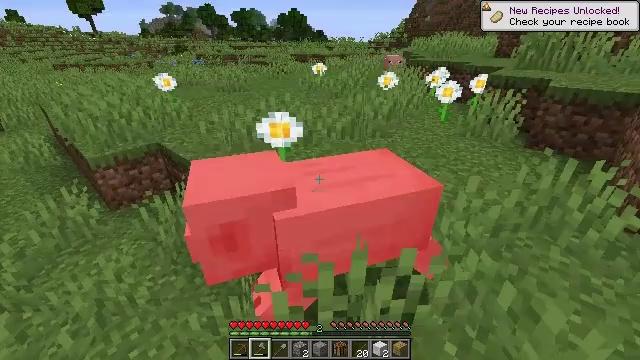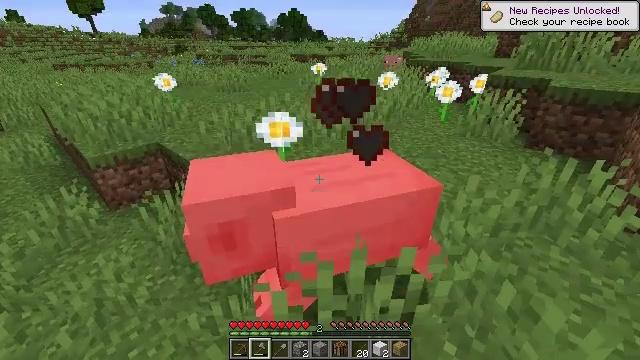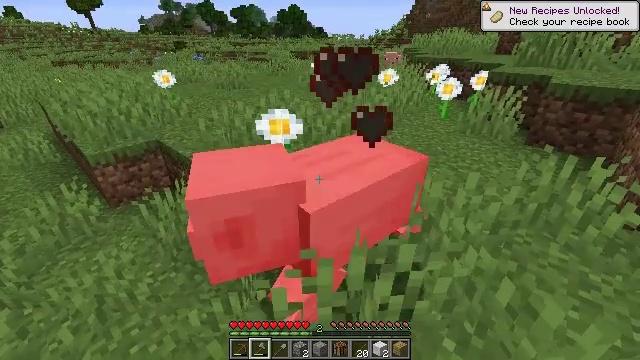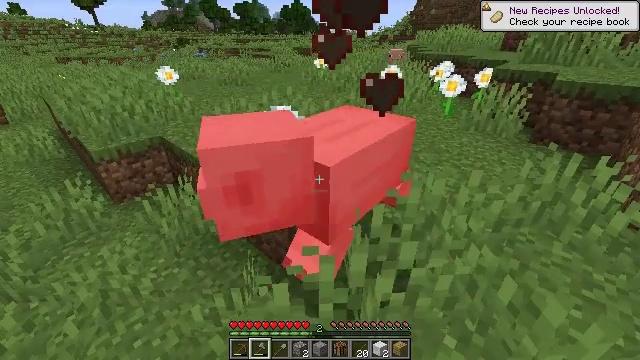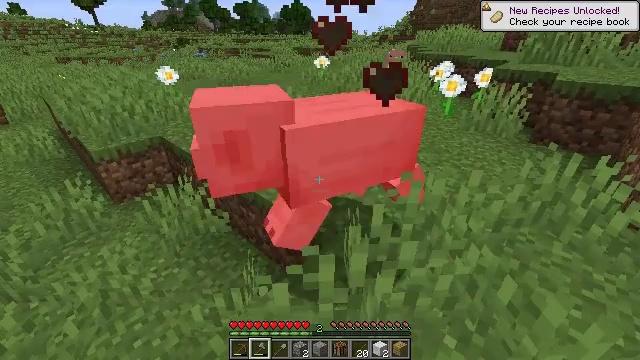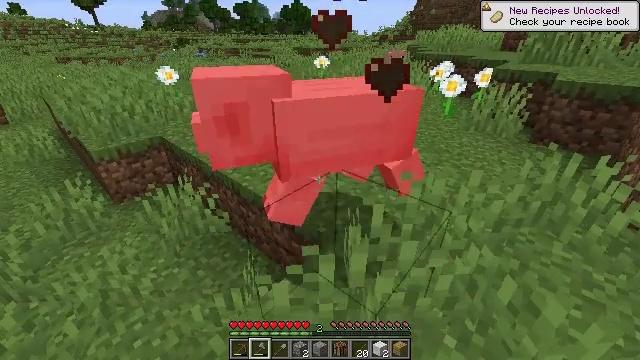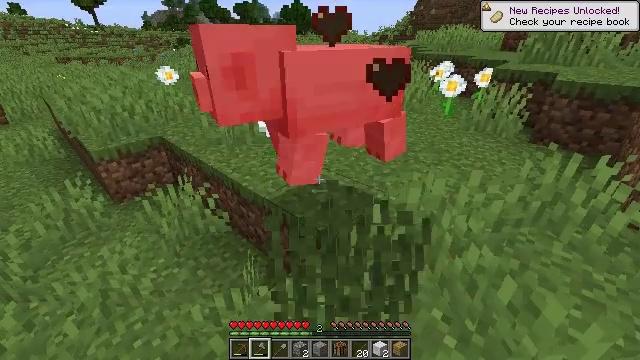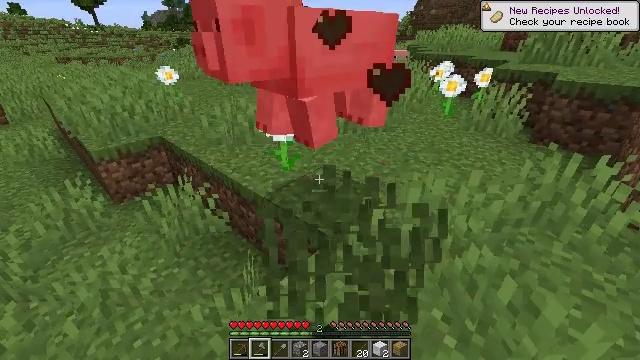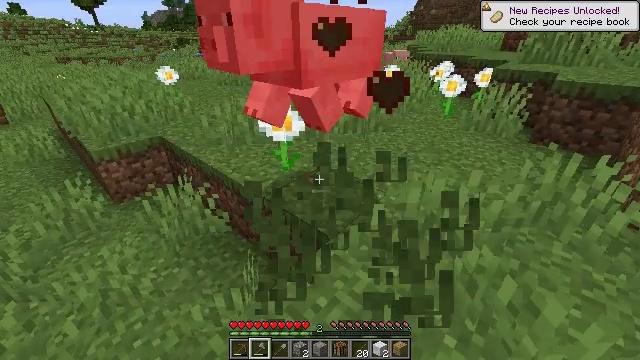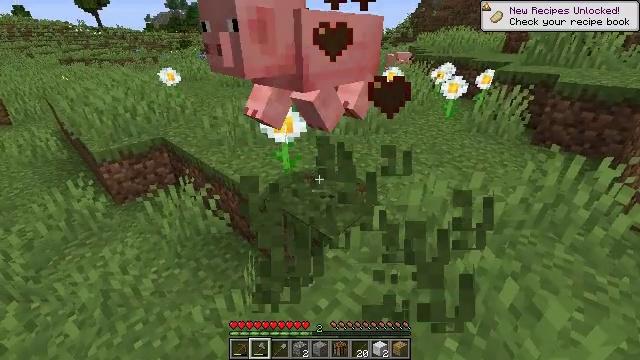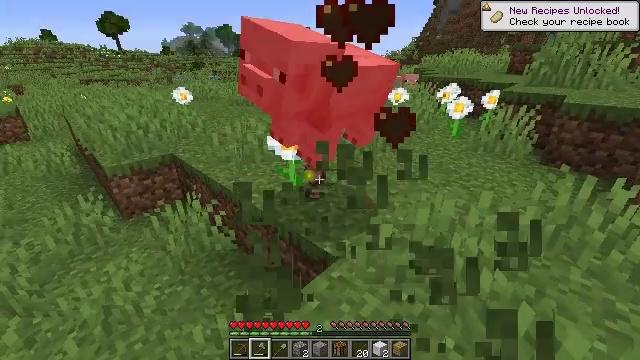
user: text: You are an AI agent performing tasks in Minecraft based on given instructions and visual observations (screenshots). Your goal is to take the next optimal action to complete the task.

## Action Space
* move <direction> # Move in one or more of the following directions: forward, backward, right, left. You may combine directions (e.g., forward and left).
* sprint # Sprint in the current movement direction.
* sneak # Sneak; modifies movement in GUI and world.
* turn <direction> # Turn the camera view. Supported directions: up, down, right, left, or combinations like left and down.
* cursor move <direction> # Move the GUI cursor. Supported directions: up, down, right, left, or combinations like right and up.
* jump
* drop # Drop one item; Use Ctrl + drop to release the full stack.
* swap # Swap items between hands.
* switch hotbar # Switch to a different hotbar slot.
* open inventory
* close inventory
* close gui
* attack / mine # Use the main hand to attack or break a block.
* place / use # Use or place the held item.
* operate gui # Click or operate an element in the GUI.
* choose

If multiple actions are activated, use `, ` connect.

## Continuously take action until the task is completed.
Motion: motion action
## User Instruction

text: Kill the pig.
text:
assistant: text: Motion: no_op
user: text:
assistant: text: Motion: attack / mine
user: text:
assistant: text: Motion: attack / mine
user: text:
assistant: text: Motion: no_op
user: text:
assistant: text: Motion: attack / mine
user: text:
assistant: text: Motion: attack / mine
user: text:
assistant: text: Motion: no_op
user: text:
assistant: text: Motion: attack / mine
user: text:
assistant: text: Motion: attack / mine
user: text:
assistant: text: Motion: turn left and up
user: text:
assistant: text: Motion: no_op